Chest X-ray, PA view. Patient: 57 years old, sex M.
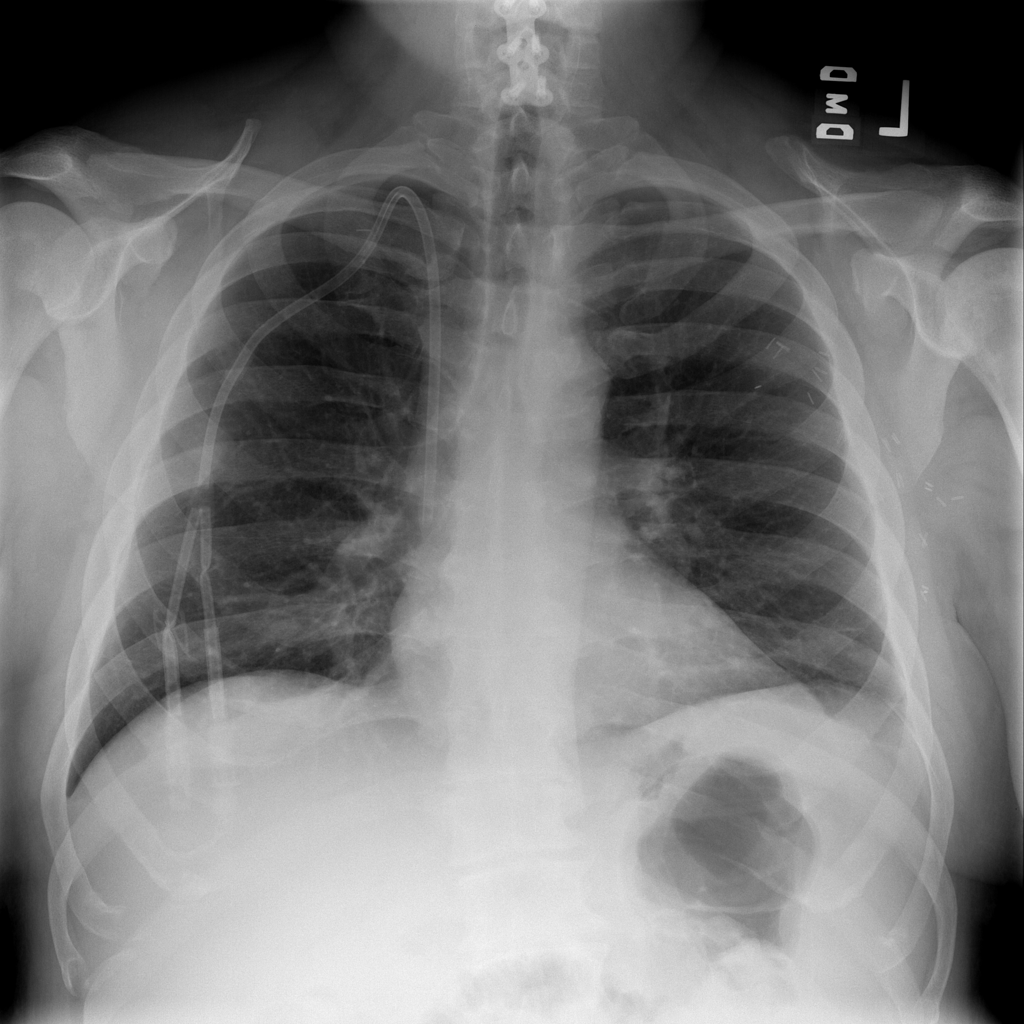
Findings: No Finding